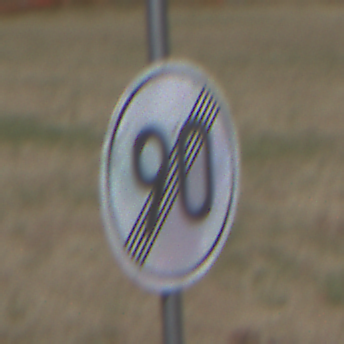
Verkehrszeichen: EndeGeschwindigkeit90
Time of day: MorningAfternoon
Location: Outdoor (Suburban)
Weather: PartlyCloudy
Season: NotSpecified
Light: Natural